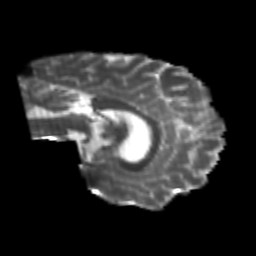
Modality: T2w
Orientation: sagittal
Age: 21
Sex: male
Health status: healthy
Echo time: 0.074 s